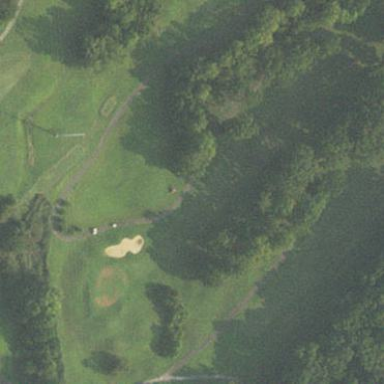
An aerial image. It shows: Area of rough grass used for golf.